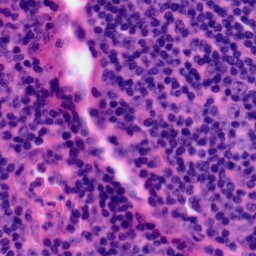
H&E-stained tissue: Tonsil